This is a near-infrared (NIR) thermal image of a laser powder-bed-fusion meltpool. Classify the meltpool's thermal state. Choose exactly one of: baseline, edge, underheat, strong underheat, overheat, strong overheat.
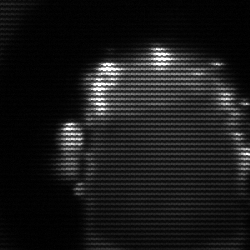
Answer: baseline